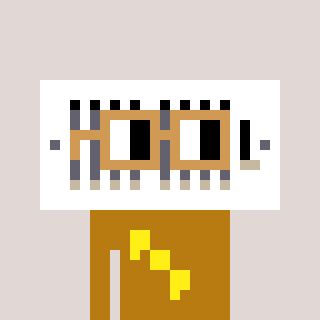
a pixel art character with square brown glasses, a vent-shaped head and a gold-colored body on a warm background